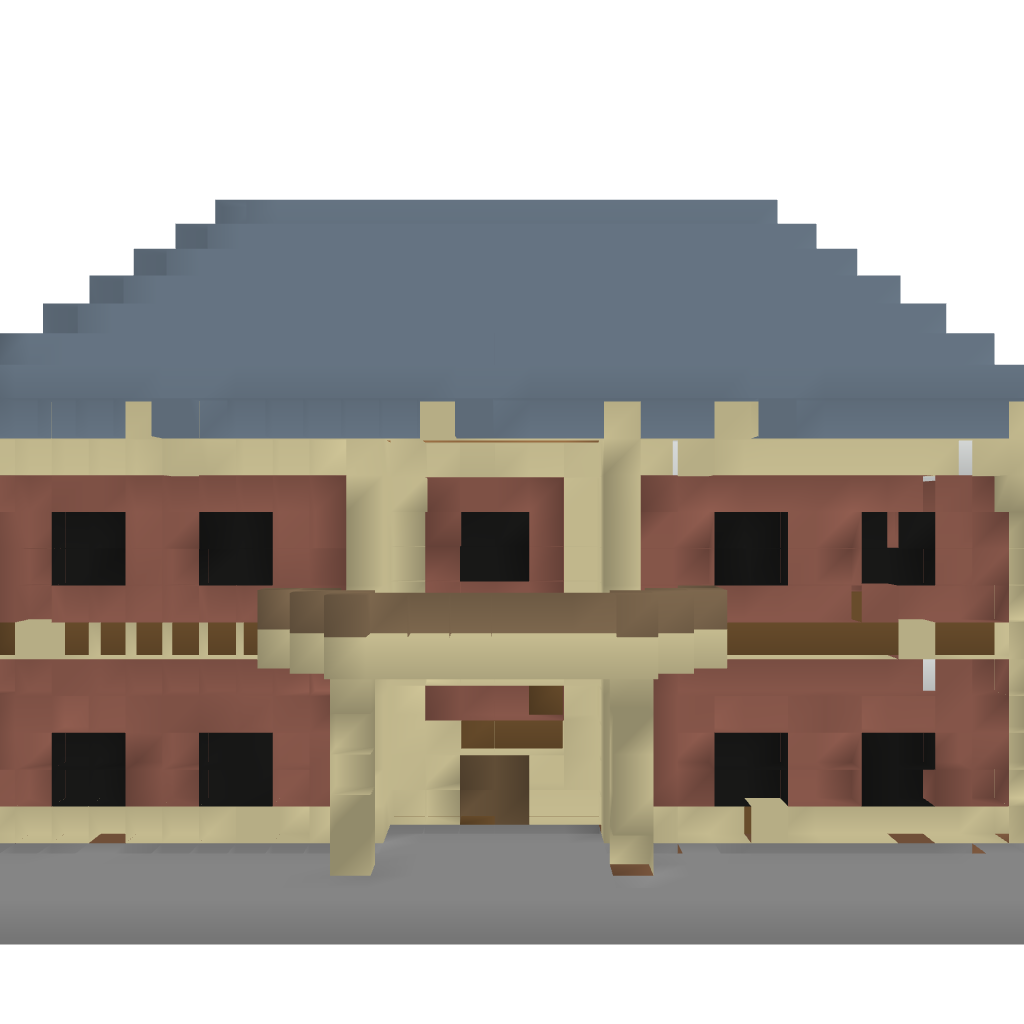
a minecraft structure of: Lewis's House